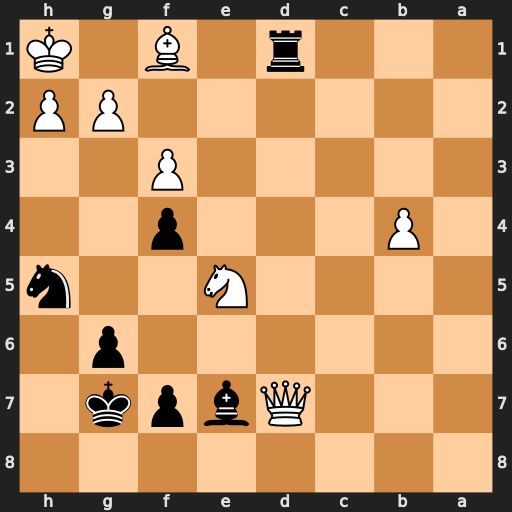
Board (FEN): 8/3Qbpk1/6p1/4N2n/1P3p2/5P2/6PP/3r1B1K
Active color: b
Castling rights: -
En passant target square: -
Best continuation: Rxf1#